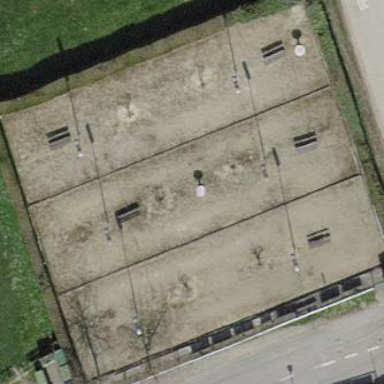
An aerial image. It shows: Grass pitch for playing boules.